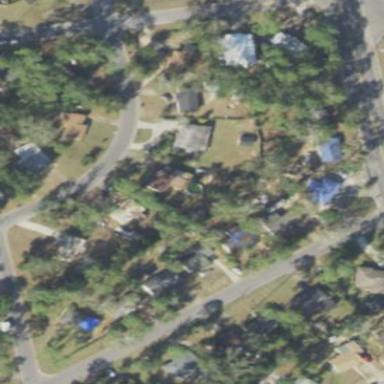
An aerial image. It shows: Residential area consisting of single-family homes.